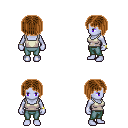
a pixel art fantasy rpg character, female body template, dark elf, purple skin, white pirate shirt, teal pants, brown pageboy hairstyle, bracelets, four views (front, back, left, right), 2x2 character sprite sheet, small pixel art, hard edges, no anti-aliasing